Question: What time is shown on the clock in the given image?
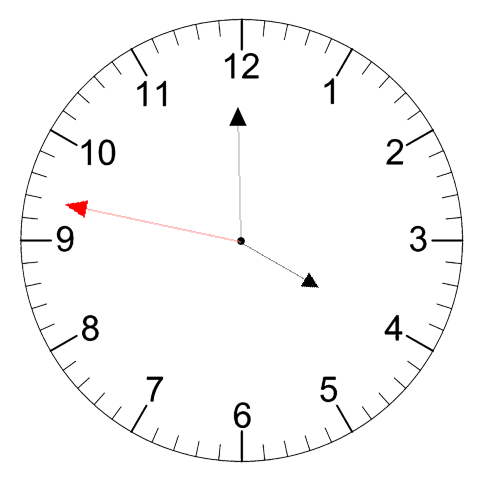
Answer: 03:59:47